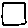
Label: square